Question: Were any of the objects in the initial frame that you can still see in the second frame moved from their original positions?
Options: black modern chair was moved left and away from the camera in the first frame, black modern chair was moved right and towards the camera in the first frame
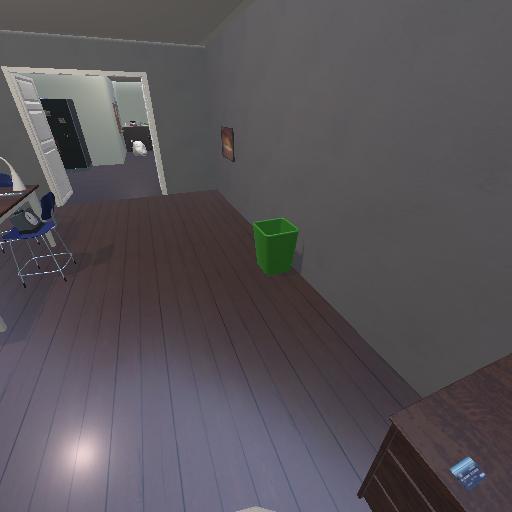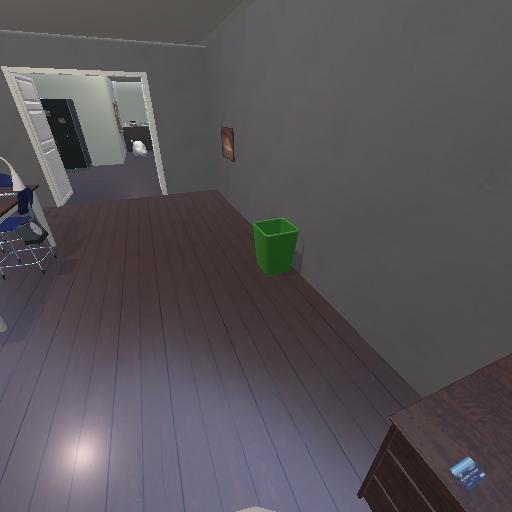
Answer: black modern chair was moved left and away from the camera in the first frame